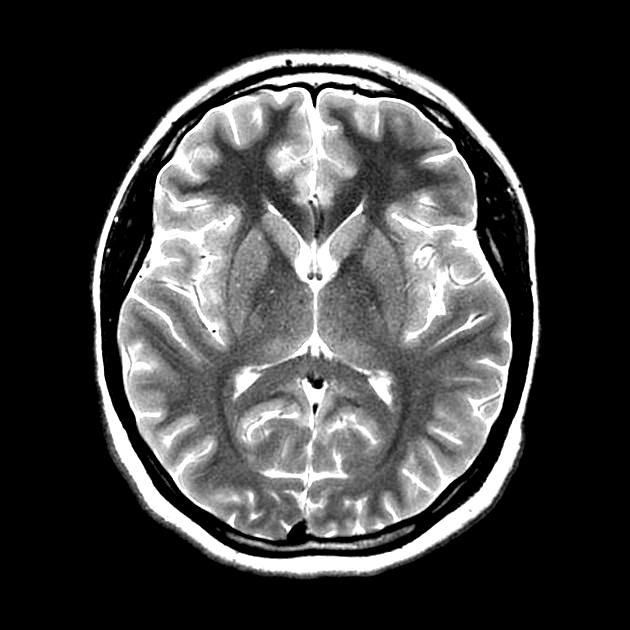
Label: notumor